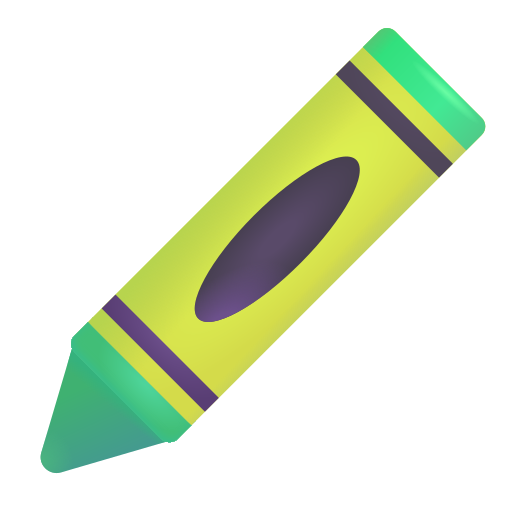
crayon color